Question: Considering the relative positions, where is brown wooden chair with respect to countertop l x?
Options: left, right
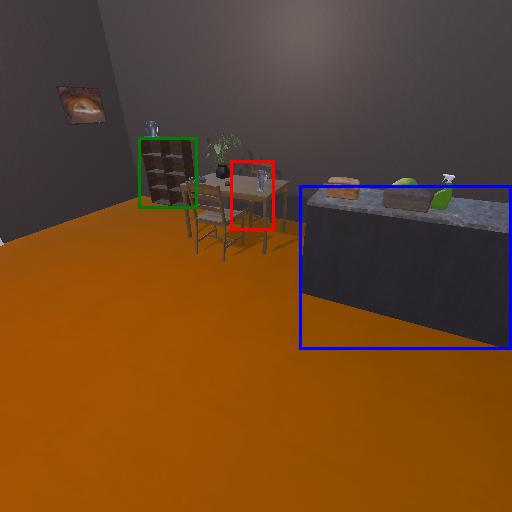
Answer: left